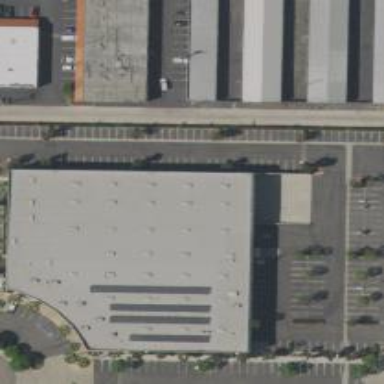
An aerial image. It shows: Commercial building.